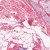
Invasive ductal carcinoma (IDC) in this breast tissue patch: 0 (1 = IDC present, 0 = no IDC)